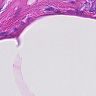
Metastatic tissue present: no